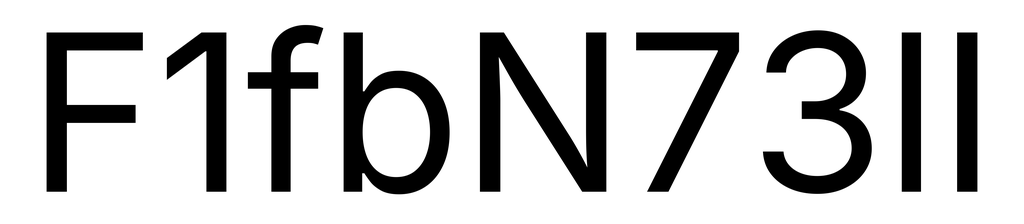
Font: Inter_Regular